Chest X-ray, AP view. Patient: 60 years old, sex M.
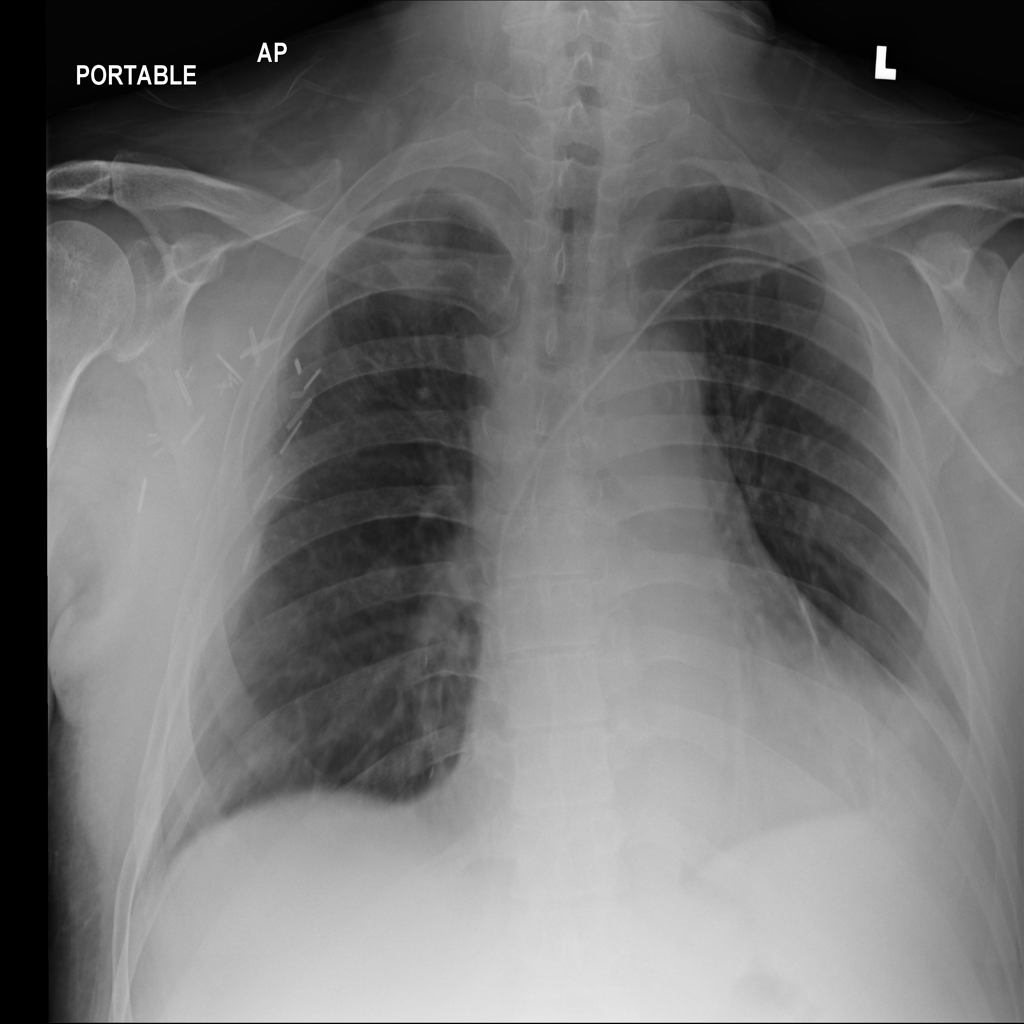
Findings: Nodule